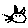
Label: cat